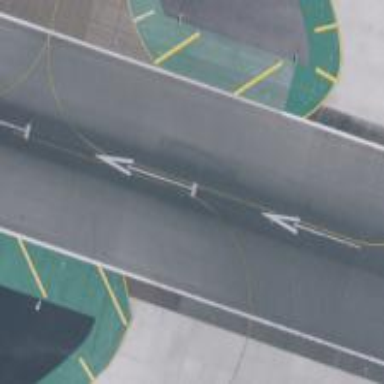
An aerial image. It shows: View of taxiway at the airport.